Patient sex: M
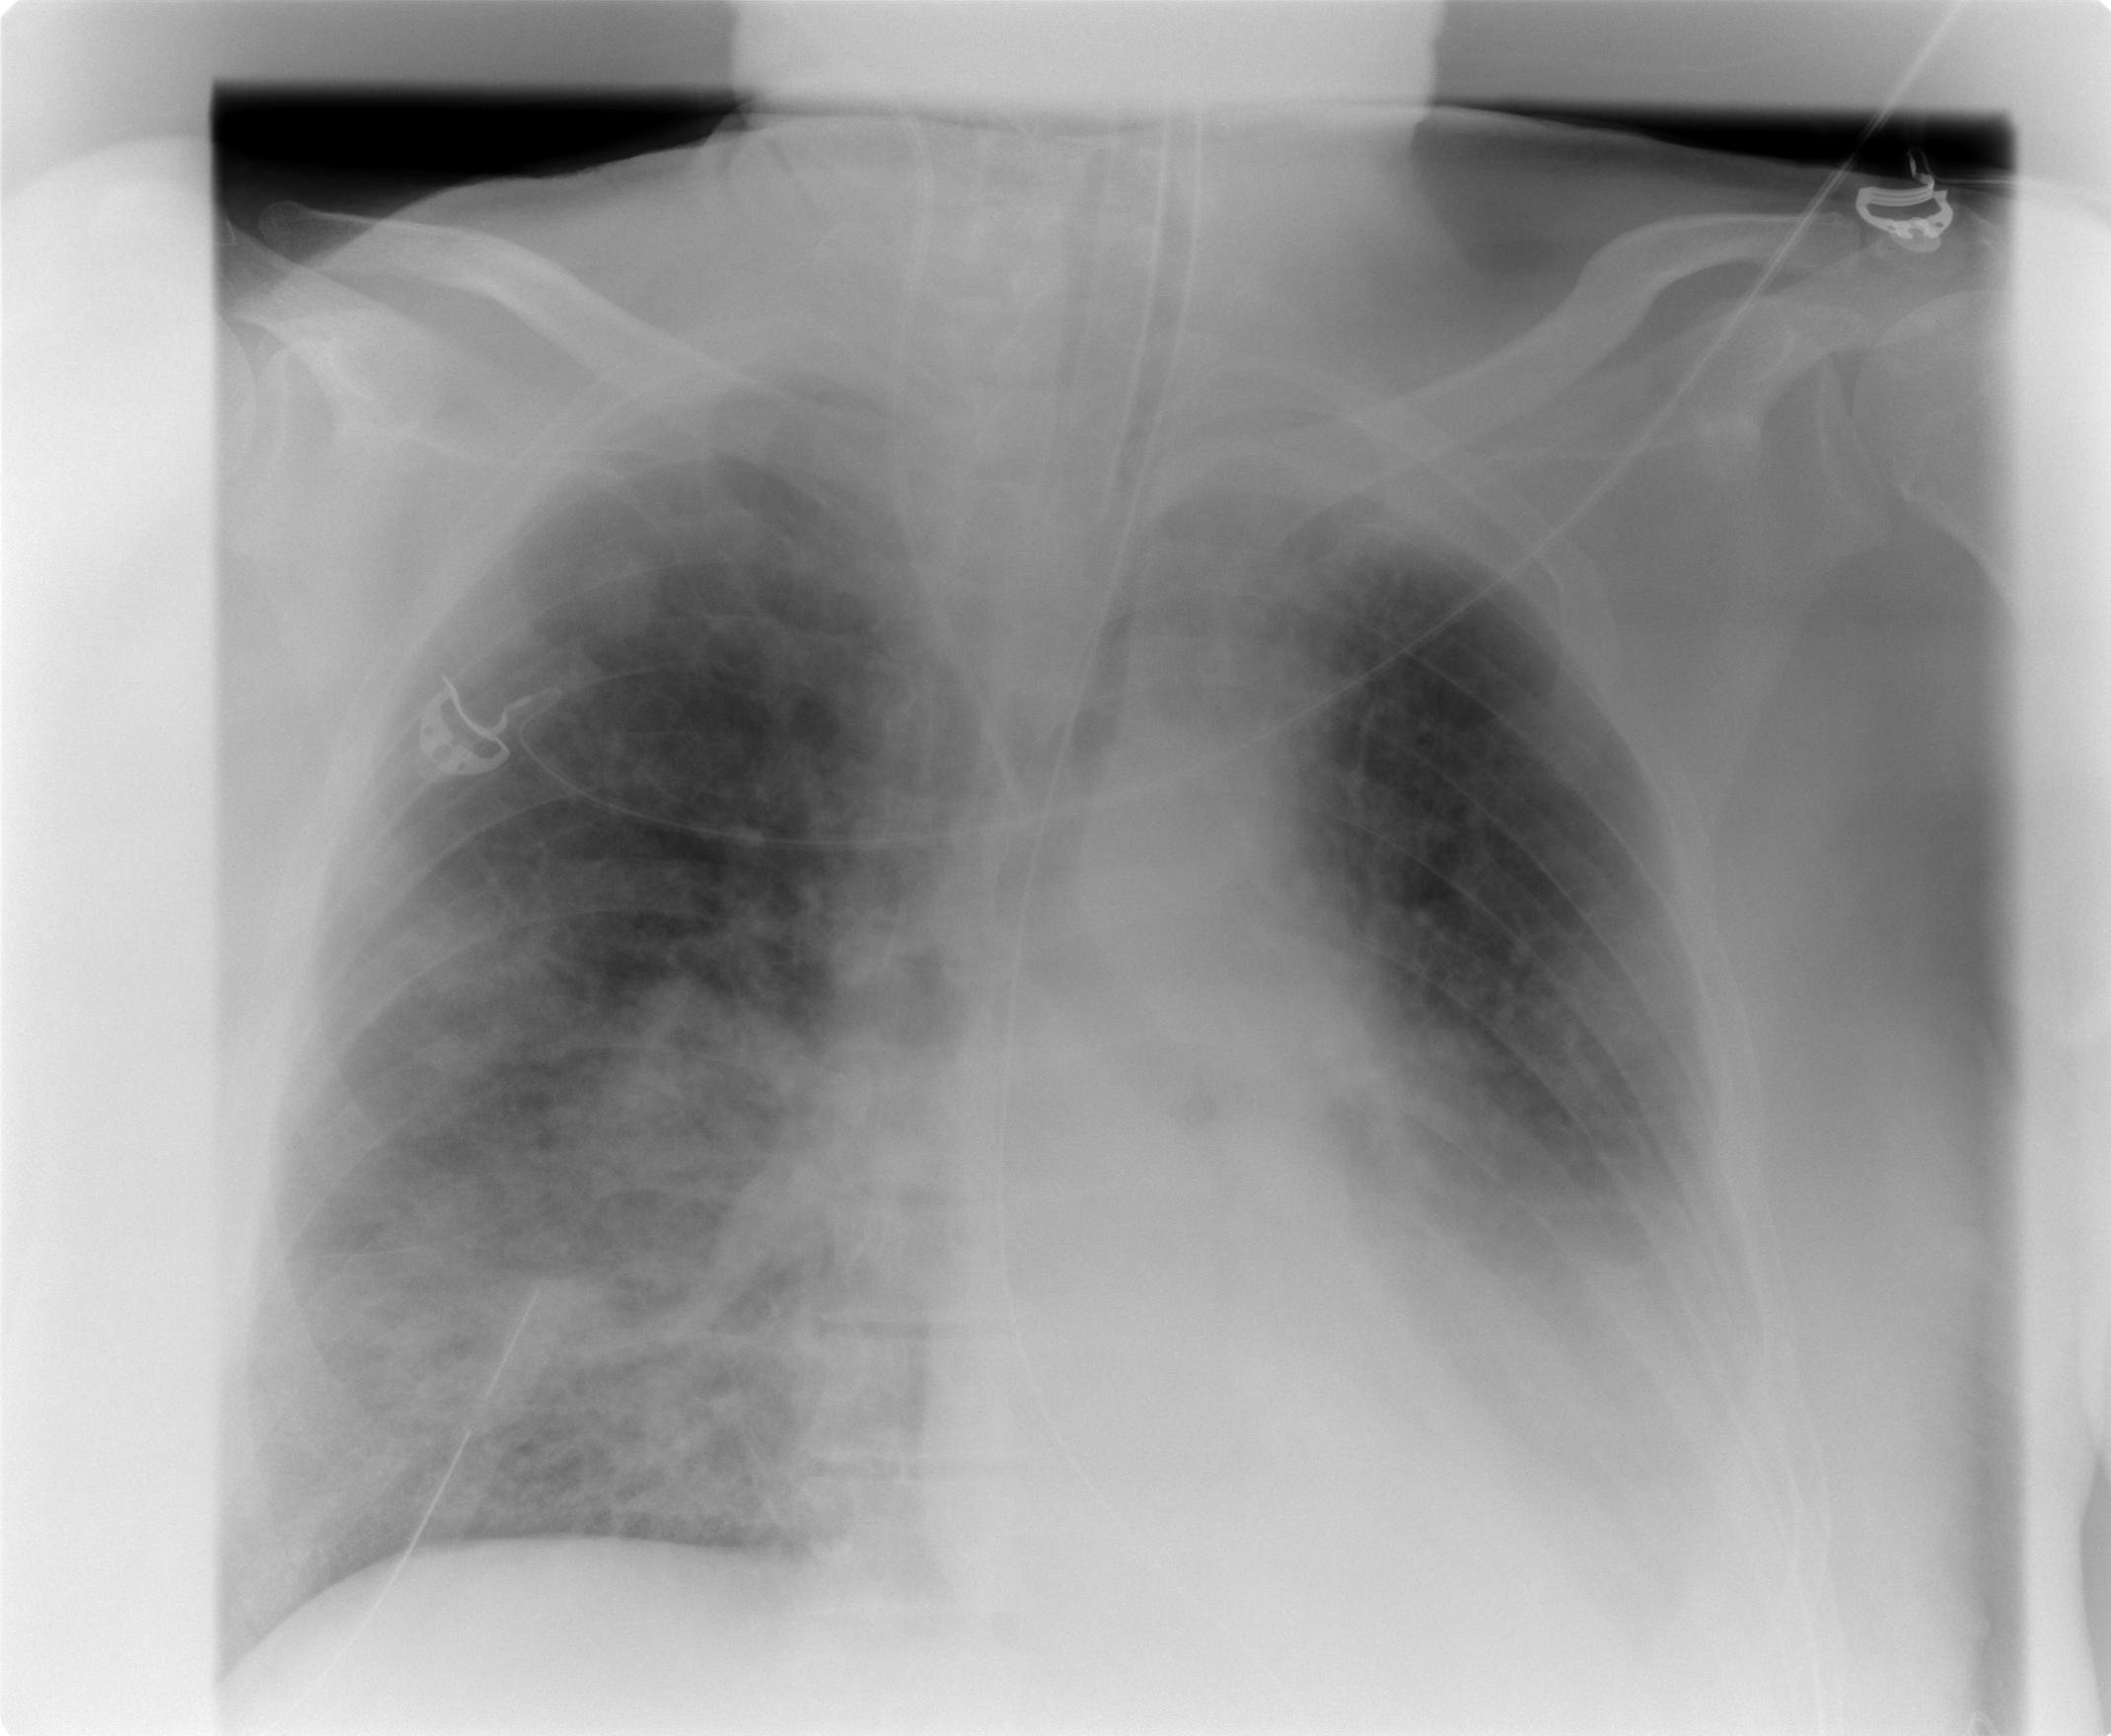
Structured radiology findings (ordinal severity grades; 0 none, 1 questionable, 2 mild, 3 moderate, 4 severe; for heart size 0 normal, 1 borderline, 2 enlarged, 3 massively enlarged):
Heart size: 0
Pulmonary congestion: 2
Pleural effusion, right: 0
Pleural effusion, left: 3
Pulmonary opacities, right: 3
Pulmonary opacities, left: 0
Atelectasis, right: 2
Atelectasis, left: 2